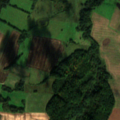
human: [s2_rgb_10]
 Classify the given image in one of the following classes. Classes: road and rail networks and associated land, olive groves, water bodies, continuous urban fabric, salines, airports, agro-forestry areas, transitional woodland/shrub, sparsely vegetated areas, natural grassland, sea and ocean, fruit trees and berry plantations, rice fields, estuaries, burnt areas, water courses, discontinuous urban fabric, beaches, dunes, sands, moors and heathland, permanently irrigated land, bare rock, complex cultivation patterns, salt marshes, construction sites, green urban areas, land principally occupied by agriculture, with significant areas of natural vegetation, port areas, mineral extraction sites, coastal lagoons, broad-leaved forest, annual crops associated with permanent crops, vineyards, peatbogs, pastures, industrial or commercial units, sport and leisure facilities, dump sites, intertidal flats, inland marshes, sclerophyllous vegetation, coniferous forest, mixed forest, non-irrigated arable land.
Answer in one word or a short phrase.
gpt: non-irrigated arable land, complex cultivation patterns, land principally occupied by agriculture, with significant areas of natural vegetation, broad-leaved forest